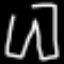
Label: pants